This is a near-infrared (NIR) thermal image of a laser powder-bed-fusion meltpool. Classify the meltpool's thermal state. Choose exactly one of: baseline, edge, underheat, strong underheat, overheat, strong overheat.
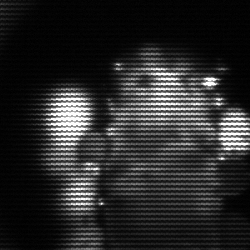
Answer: strong underheat